高一 · 解析几何
函数 $y=a^{|x|}(a>1)$ 的图象是 ( )
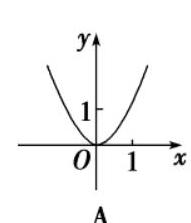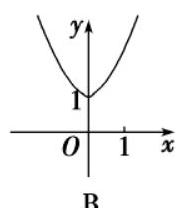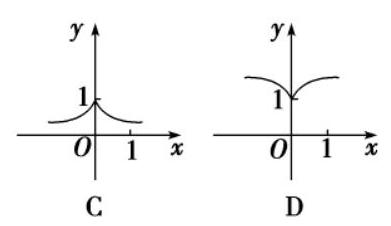

A

B

答案: B
解析: 当 $x \geqslant 0$ 时, $y=a^{|x|}$ 的图象与指数函数 $y=a^{x}(a>1)$ 的图象相同, 当 $x<0$ 时, $y=a^{x \mid}$ 与 $y=a^{-x}$ 的图象相同，由此判断 $B$ 正确.

【答案】 $B$